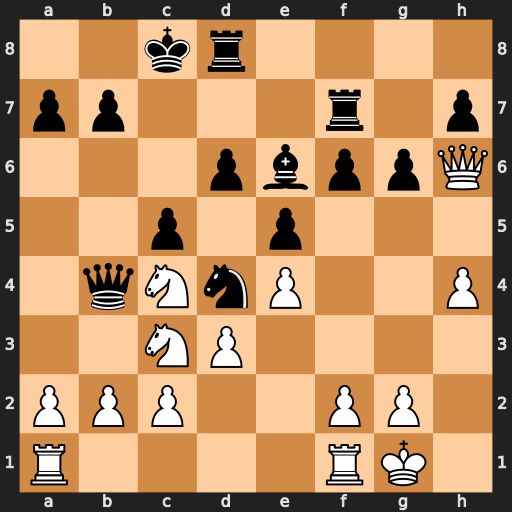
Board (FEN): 2kr4/pp3r1p/3pbppQ/2p1p3/1qNnP2P/2NP4/PPP2PP1/R4RK1
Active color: w
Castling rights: -
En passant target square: -
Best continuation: a3 Qxc4 dxc4